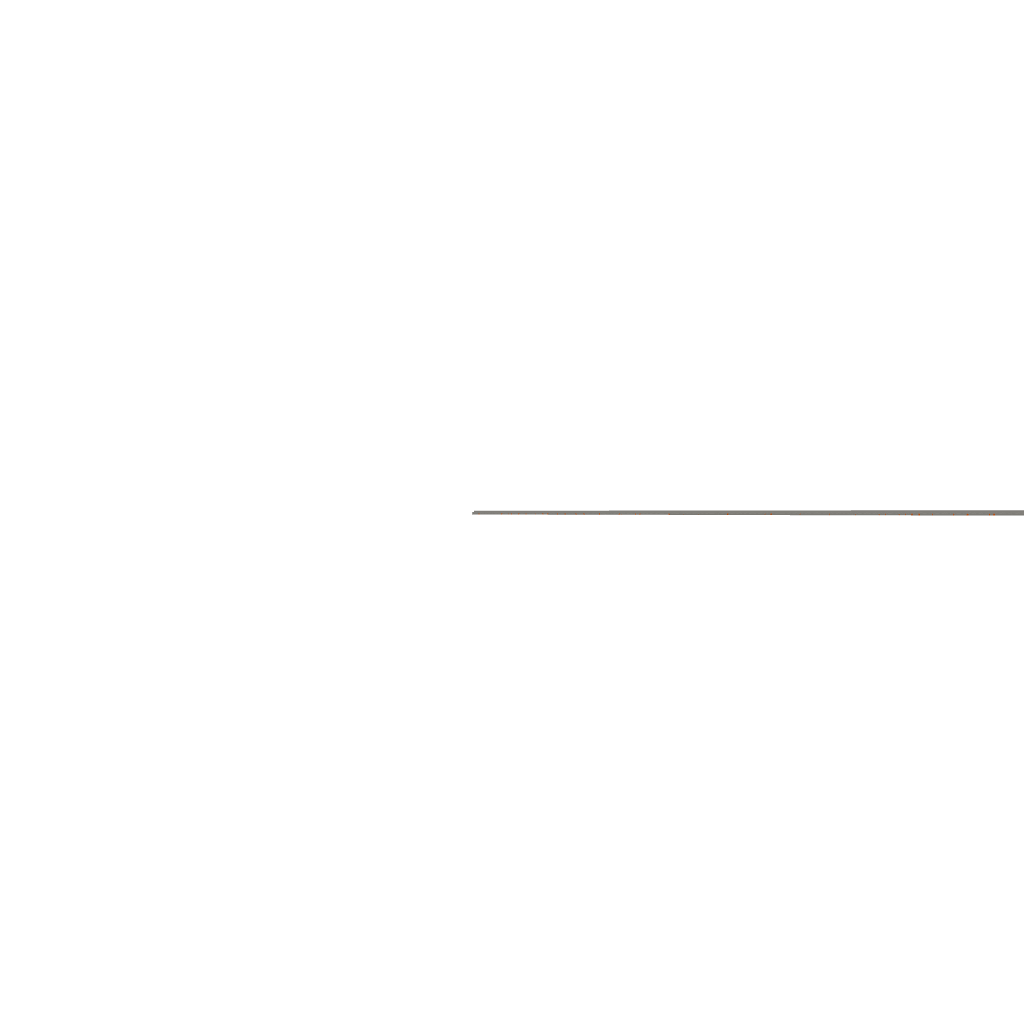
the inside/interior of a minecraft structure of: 1000x11 Lava Tunnel